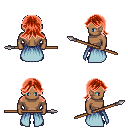
a pixel art fantasy rpg character, male body template, human, dark skin, overskirt, magenta pants, red loose hair, ghillies, spear, four views (front, back, left, right), 2x2 character sprite sheet, small pixel art, hard edges, no anti-aliasing